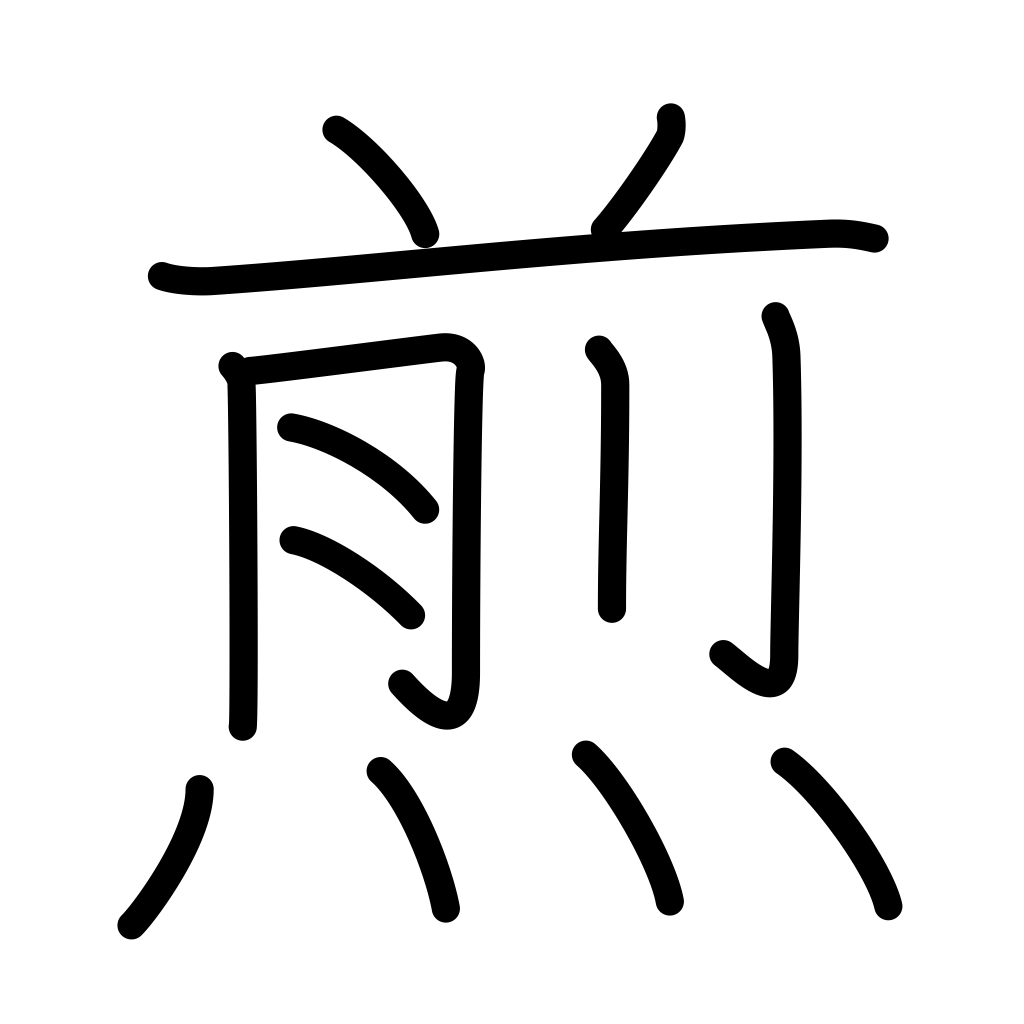
Meaning: broil, parch, roast, boil